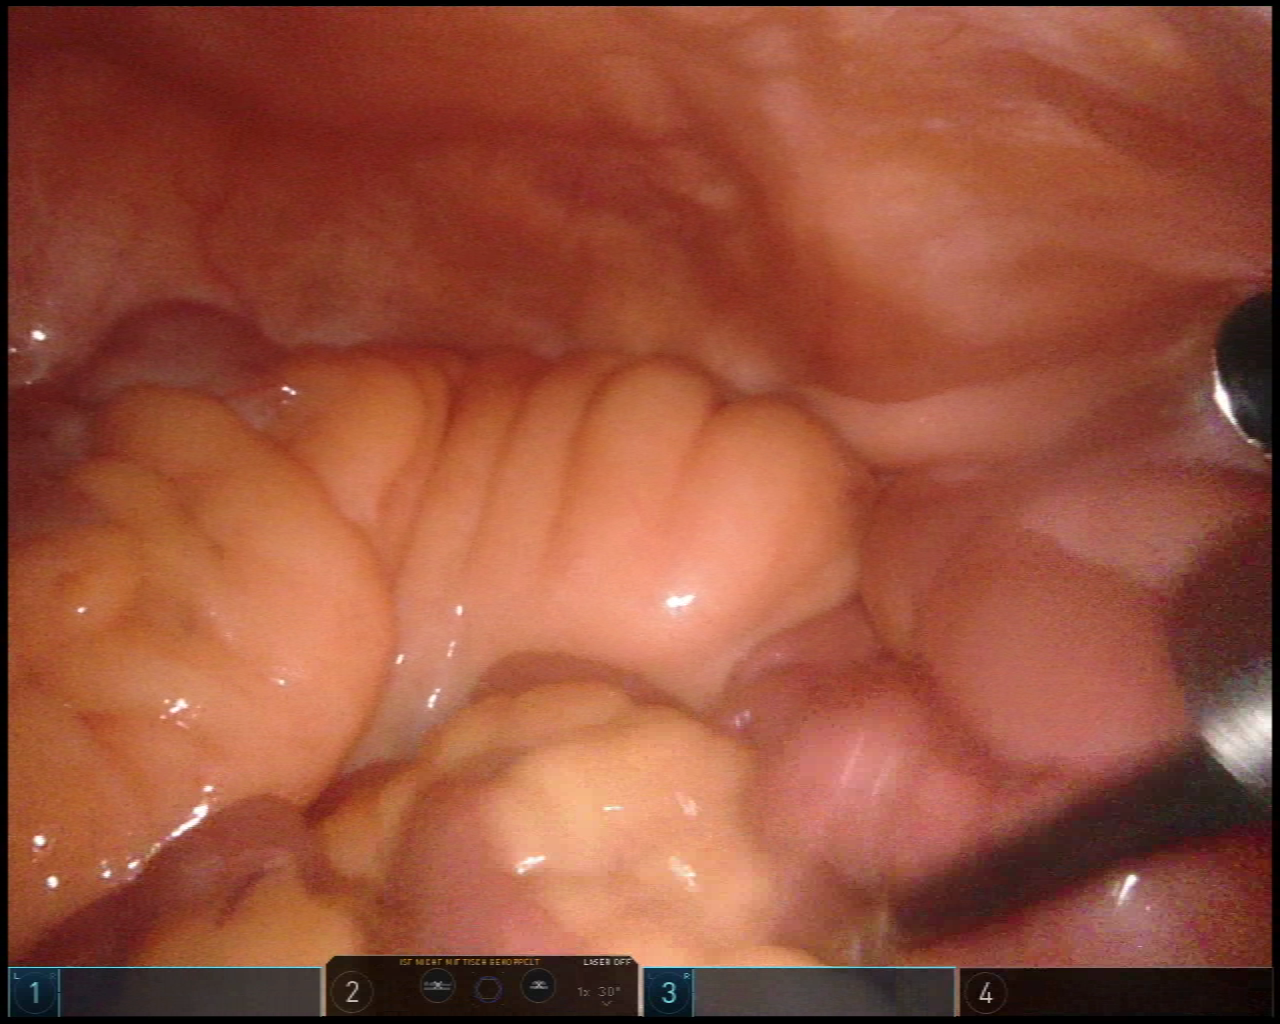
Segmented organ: abdominal_wall
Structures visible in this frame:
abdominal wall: yes
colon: yes
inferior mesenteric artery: no
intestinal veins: no
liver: no
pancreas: no
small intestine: yes
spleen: no
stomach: no
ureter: no
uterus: no
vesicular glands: no